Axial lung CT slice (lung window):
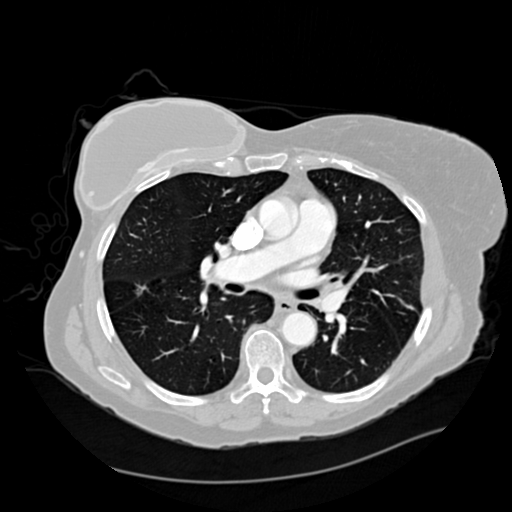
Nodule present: yes
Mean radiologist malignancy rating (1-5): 4